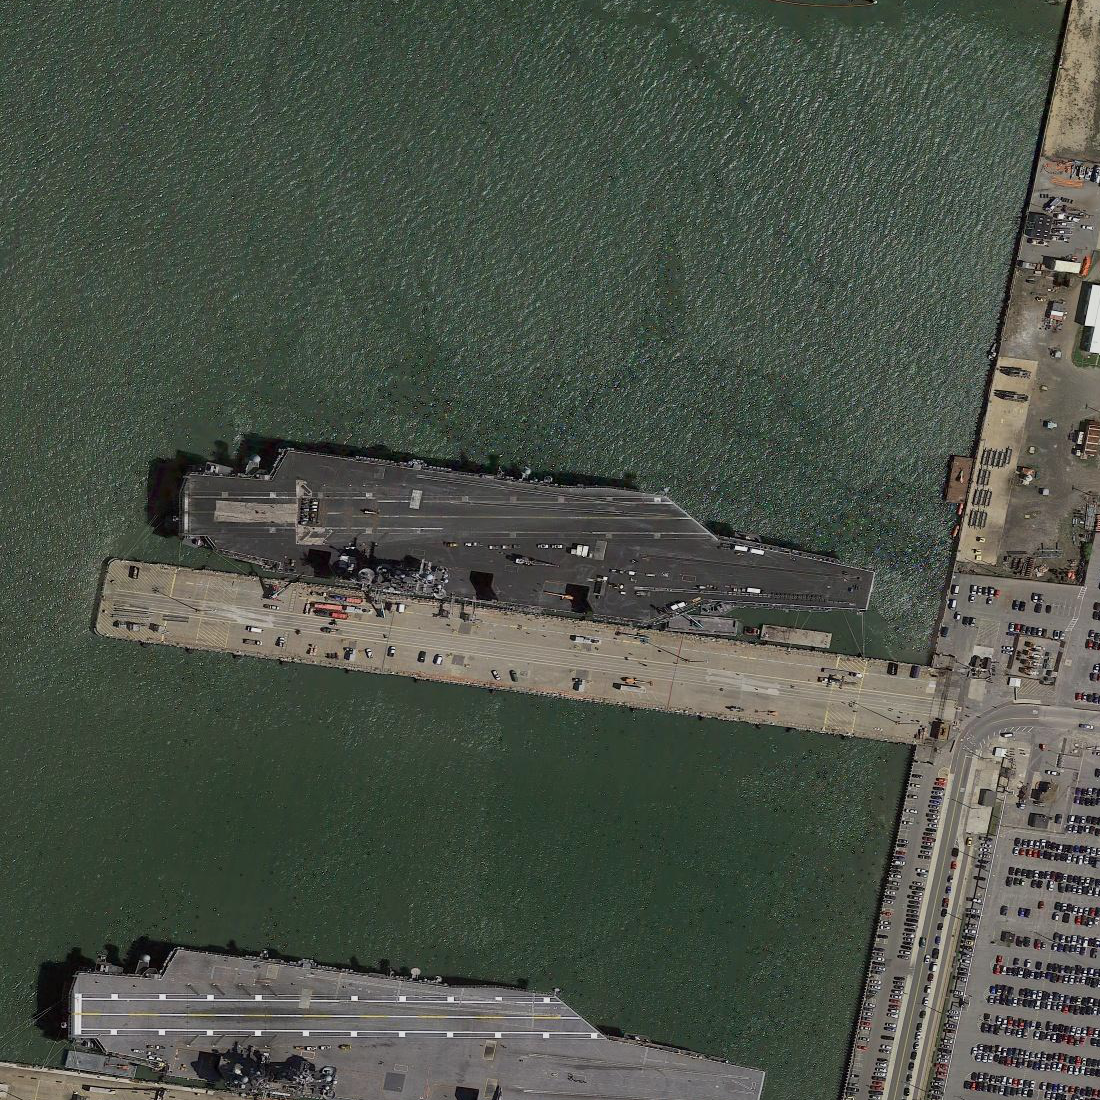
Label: aircraft_carrier